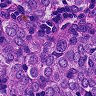
Metastatic tissue present: yes